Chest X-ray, PA view. Patient: 41 years old, sex F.
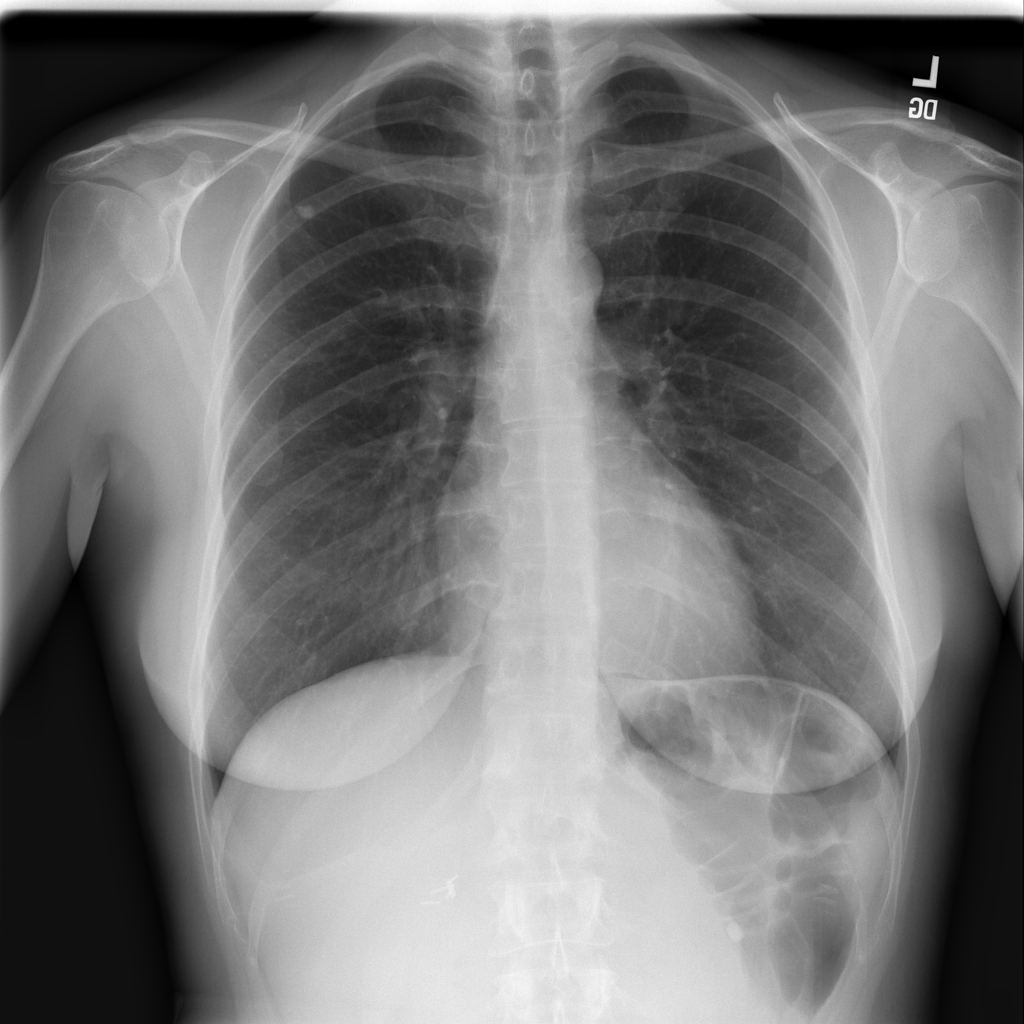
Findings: Nodule